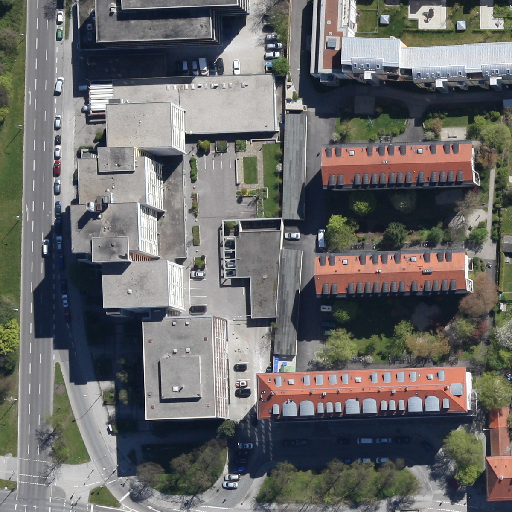
Referring expression: paved road